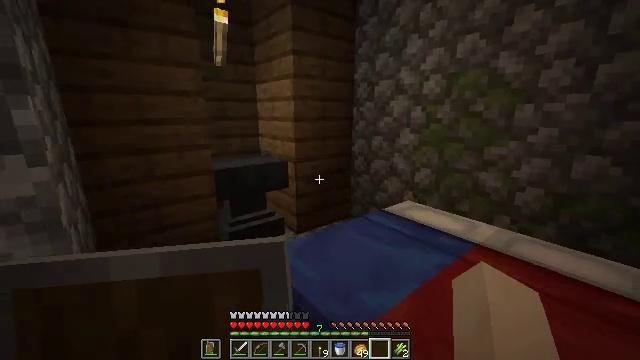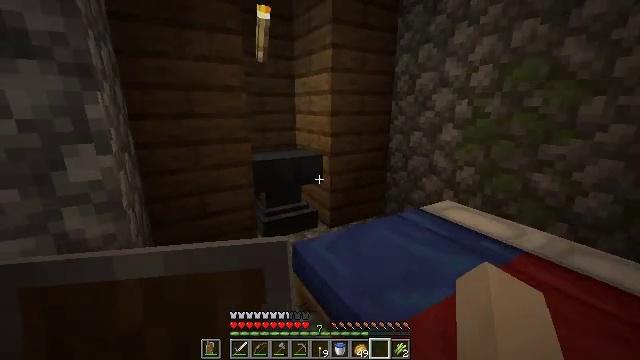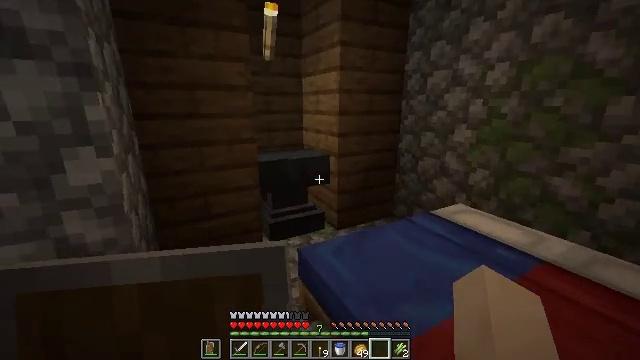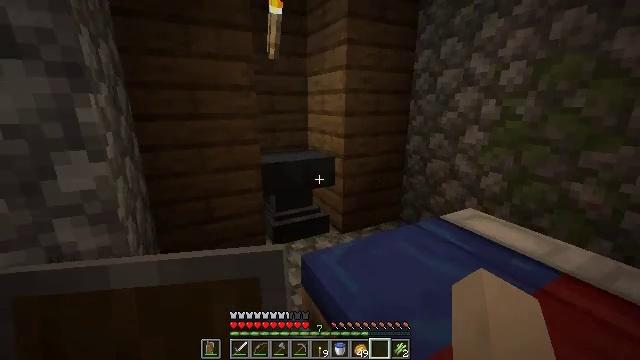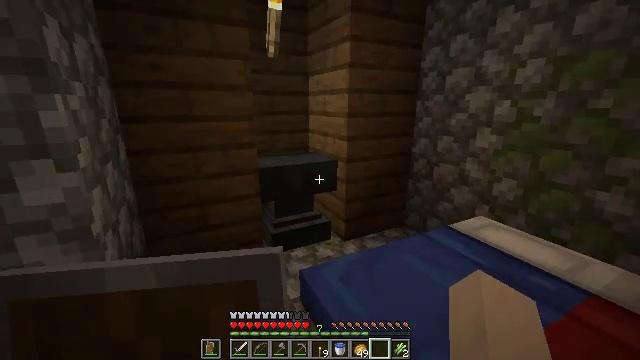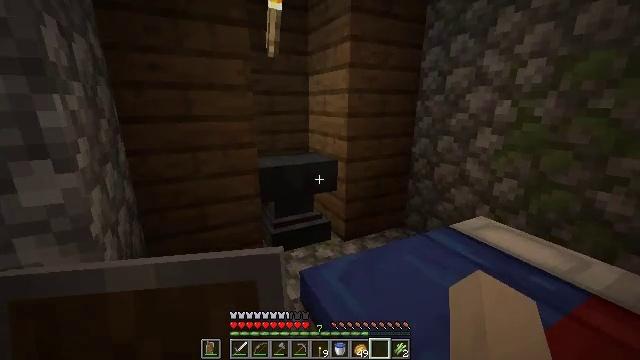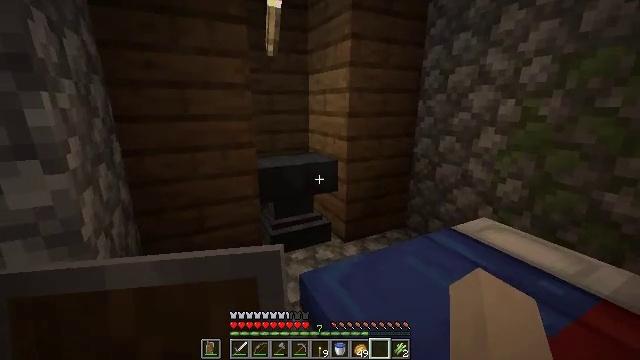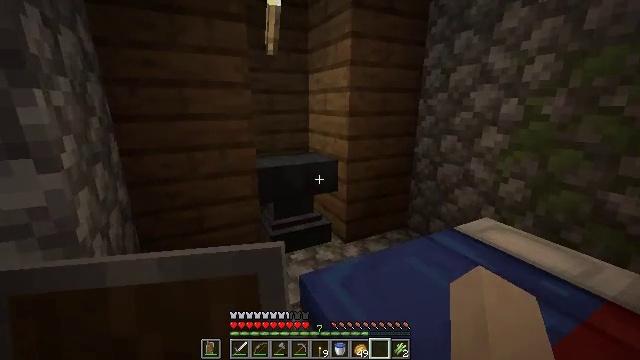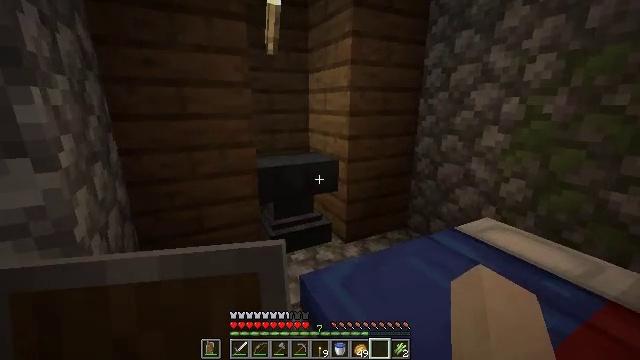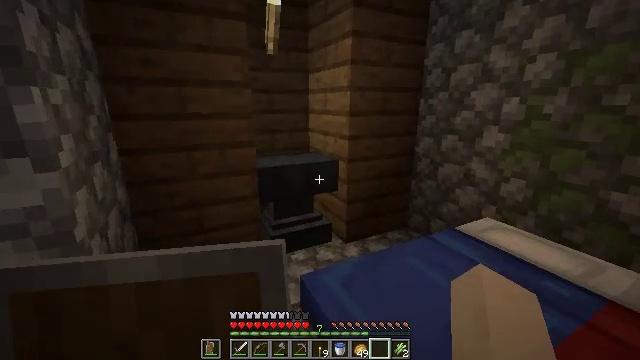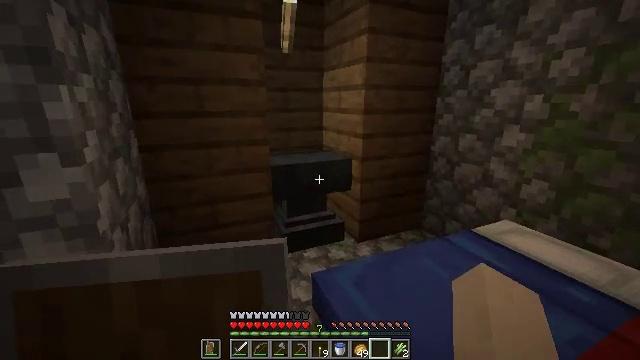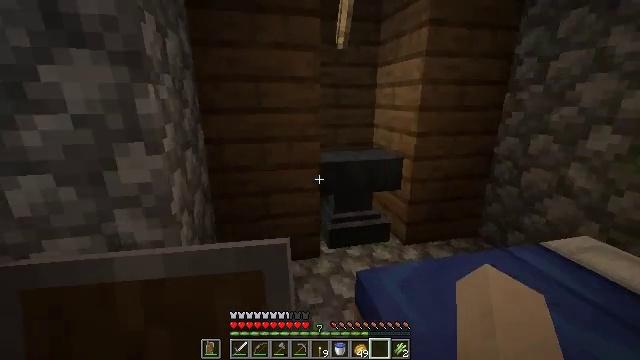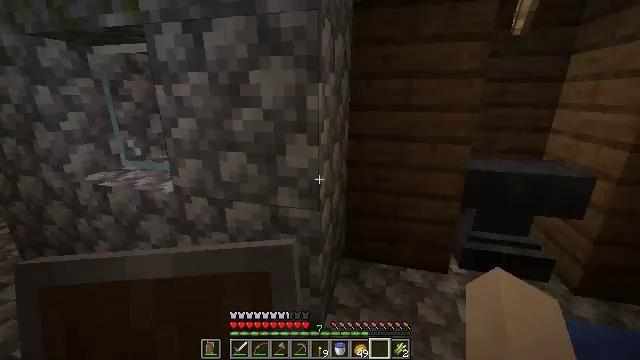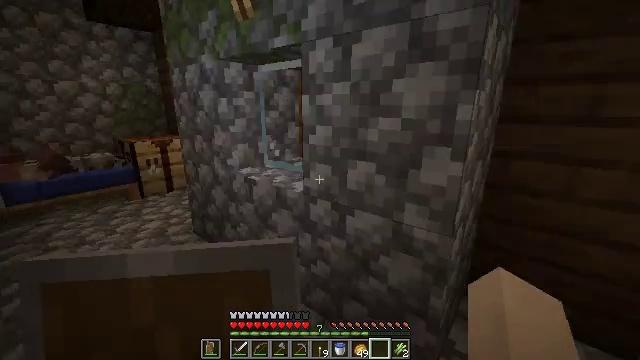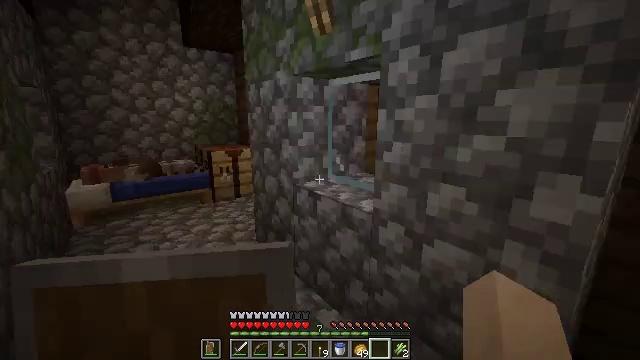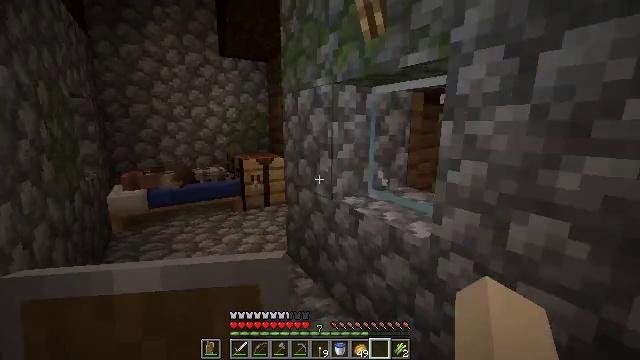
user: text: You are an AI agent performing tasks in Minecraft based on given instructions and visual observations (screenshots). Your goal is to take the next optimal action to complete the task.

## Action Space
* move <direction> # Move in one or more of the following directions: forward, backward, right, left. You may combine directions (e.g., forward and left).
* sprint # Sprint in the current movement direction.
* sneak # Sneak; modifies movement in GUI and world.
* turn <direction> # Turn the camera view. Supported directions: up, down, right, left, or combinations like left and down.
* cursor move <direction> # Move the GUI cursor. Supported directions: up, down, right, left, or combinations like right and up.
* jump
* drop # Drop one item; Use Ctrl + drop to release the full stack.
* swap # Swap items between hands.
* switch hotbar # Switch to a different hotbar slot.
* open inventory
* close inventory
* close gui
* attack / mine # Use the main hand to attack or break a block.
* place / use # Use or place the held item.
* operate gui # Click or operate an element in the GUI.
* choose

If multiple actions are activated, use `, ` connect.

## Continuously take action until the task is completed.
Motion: motion action
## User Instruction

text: Get the fletching table back into the inventory.
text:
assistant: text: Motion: turn left and down
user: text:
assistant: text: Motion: move forward, turn left
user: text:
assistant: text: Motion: move forward, turn left
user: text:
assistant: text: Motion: no_op
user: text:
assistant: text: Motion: no_op
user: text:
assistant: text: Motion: no_op
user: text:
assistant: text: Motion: no_op
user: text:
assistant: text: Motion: no_op
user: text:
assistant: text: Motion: no_op
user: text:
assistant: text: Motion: turn left
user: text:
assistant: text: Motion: move left, turn left
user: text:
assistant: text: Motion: move left, turn left
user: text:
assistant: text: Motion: move forward and move left, turn left and up
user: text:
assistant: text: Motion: move forward and move left, turn left and up
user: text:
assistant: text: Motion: move forward, turn left and up
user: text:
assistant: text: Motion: move forward, turn left
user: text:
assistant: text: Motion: move forward, turn left and up
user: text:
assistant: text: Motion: move forward, sprint, turn left
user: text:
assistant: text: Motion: move forward, sprint
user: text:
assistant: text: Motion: move forward
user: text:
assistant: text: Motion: move forward
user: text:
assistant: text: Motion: move forward, turn right and up
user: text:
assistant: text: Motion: move forward, turn right
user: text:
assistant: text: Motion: move forward, turn right
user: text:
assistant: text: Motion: move forward, turn right and up
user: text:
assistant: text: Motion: move forward, turn right and up
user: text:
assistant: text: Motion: move forward, turn right and up
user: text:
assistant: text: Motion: move forward, turn right
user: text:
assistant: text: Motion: move forward, turn right
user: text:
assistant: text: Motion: move forward